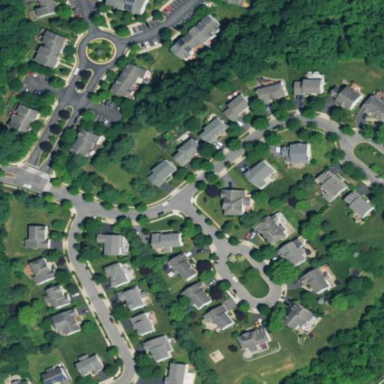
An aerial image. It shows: Neighborhood.